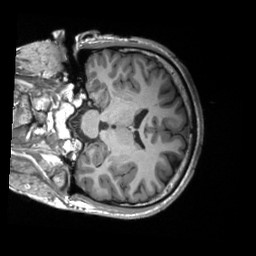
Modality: T1w
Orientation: coronal
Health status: healthy
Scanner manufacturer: siemens
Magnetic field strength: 3 T
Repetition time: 2.3 s
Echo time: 0.00228 s